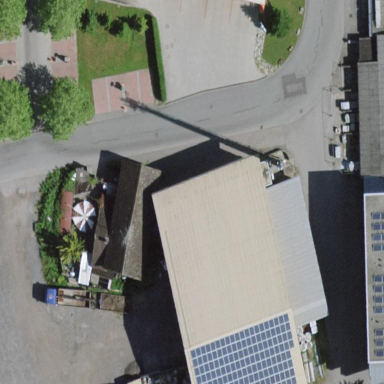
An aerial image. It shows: Industrial building.